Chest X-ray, AP view. Patient: 79 years old, sex M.
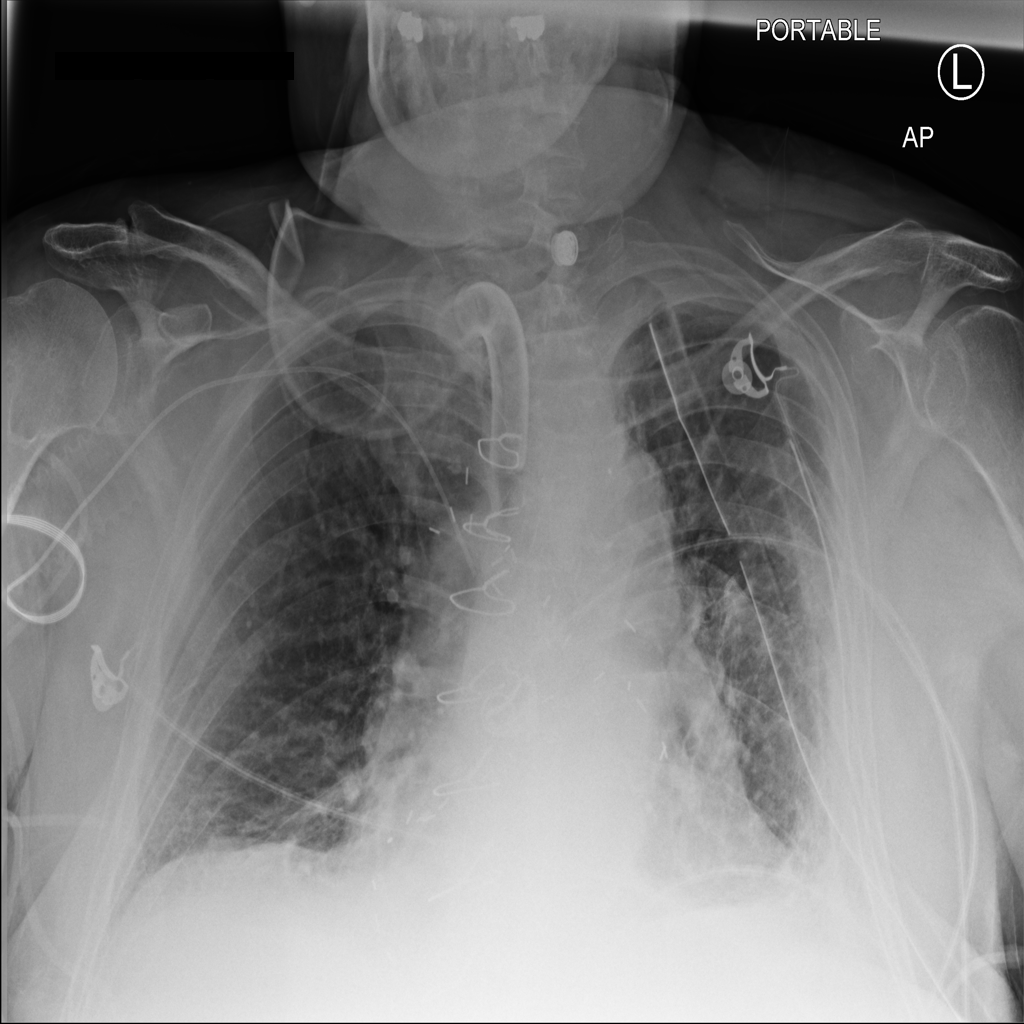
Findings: Pleural_Thickening